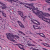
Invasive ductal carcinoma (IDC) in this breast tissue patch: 1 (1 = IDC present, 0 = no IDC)